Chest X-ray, PA view. Patient: 69 years old, sex M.
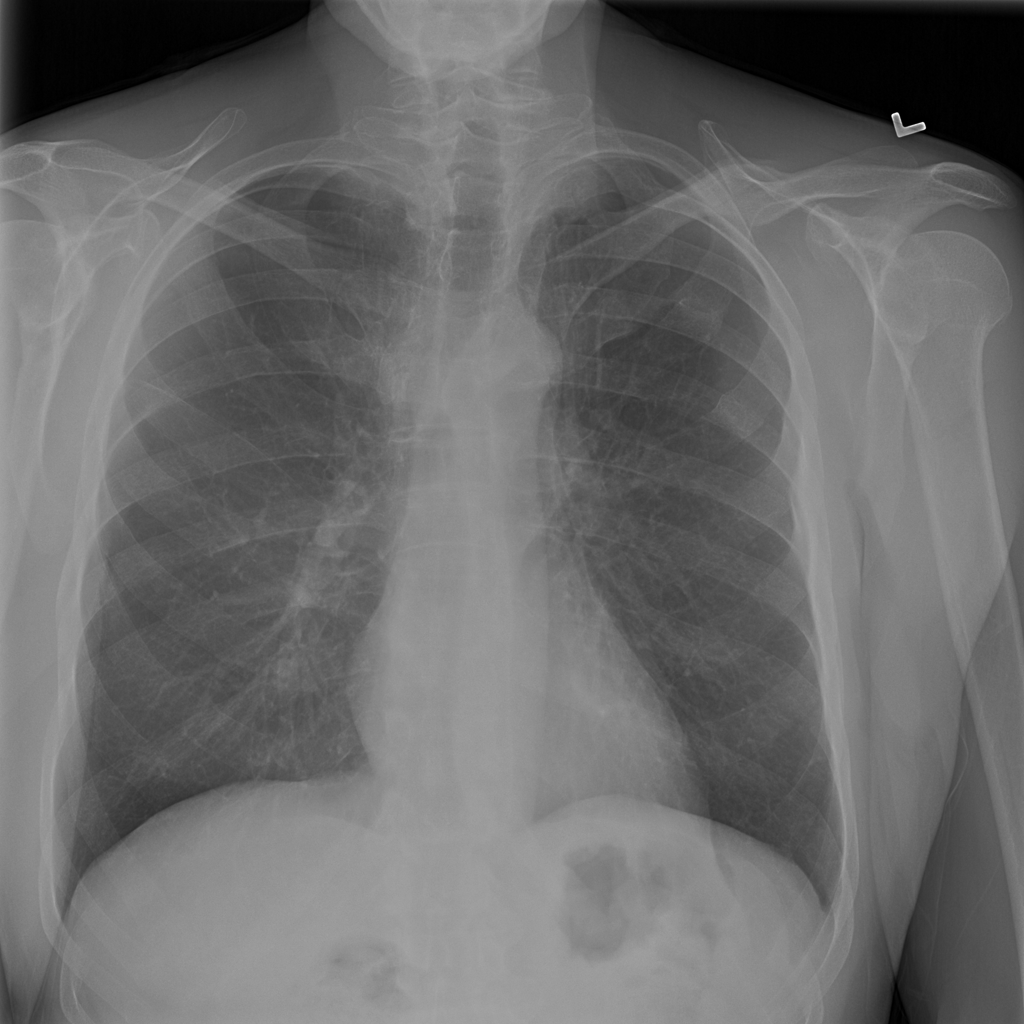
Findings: No Finding